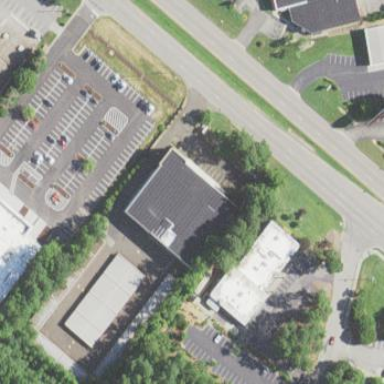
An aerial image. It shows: Commercial building.